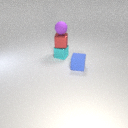
small cyan metal cube below small purple rubber sphere